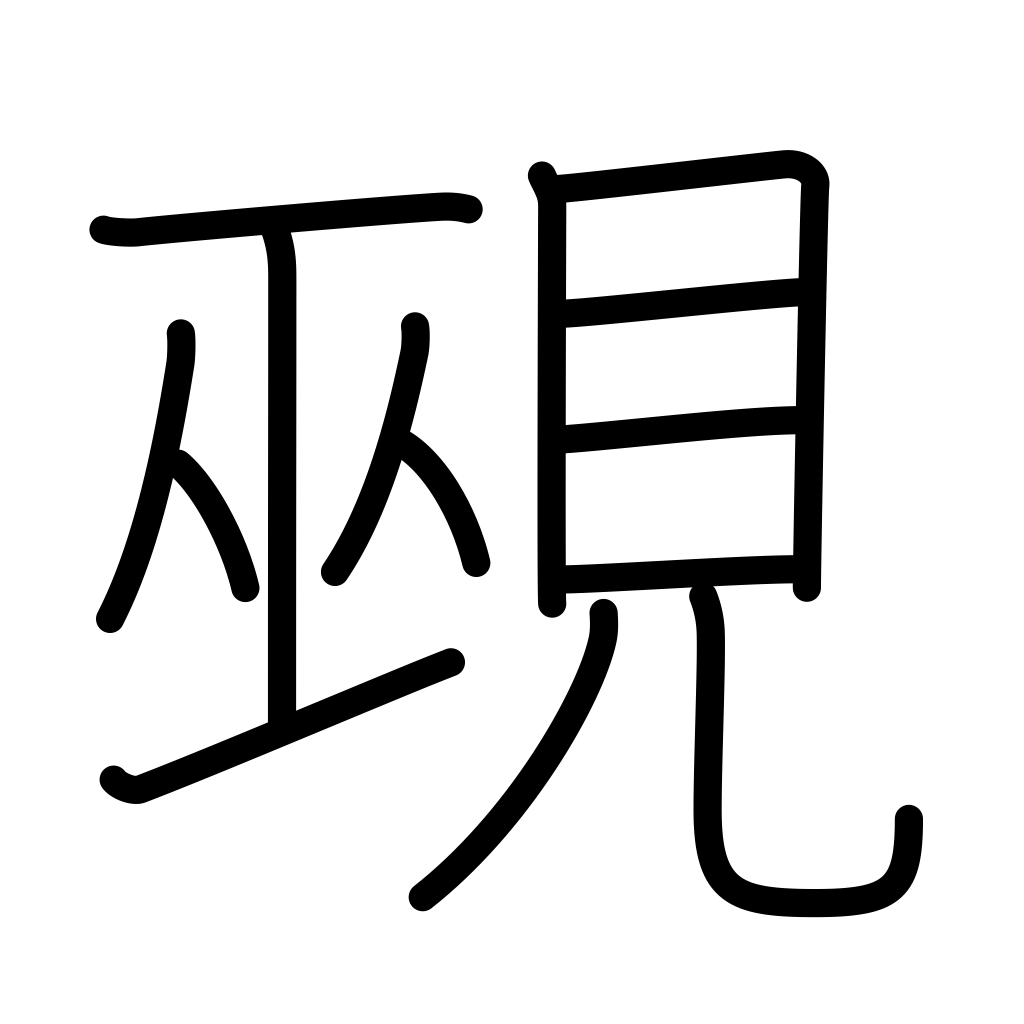
Meaning: diviner, medium